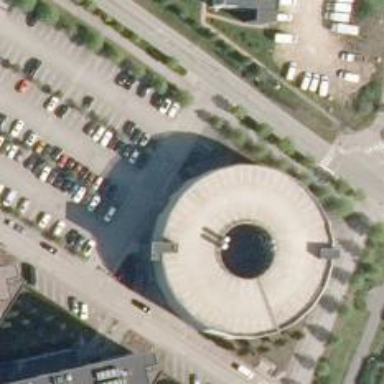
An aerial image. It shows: Car rental facility.